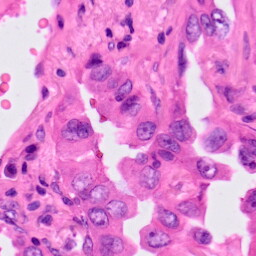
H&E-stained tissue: Lung